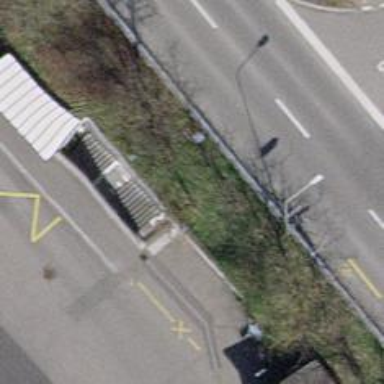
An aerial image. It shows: Set of steps on the road.